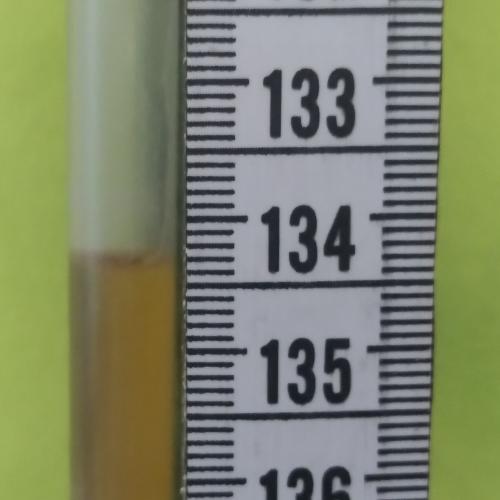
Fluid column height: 134.3 cm